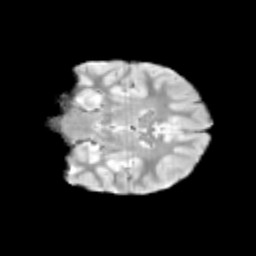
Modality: T2w
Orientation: coronal
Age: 9
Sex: male
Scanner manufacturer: siemens
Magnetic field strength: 3 T
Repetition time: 3.8 s
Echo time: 0.07 s